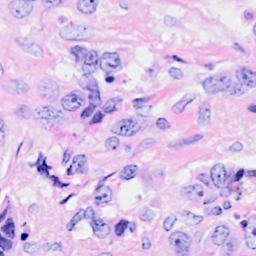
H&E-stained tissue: Breast